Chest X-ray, PA view. Patient: 31 years old, sex F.
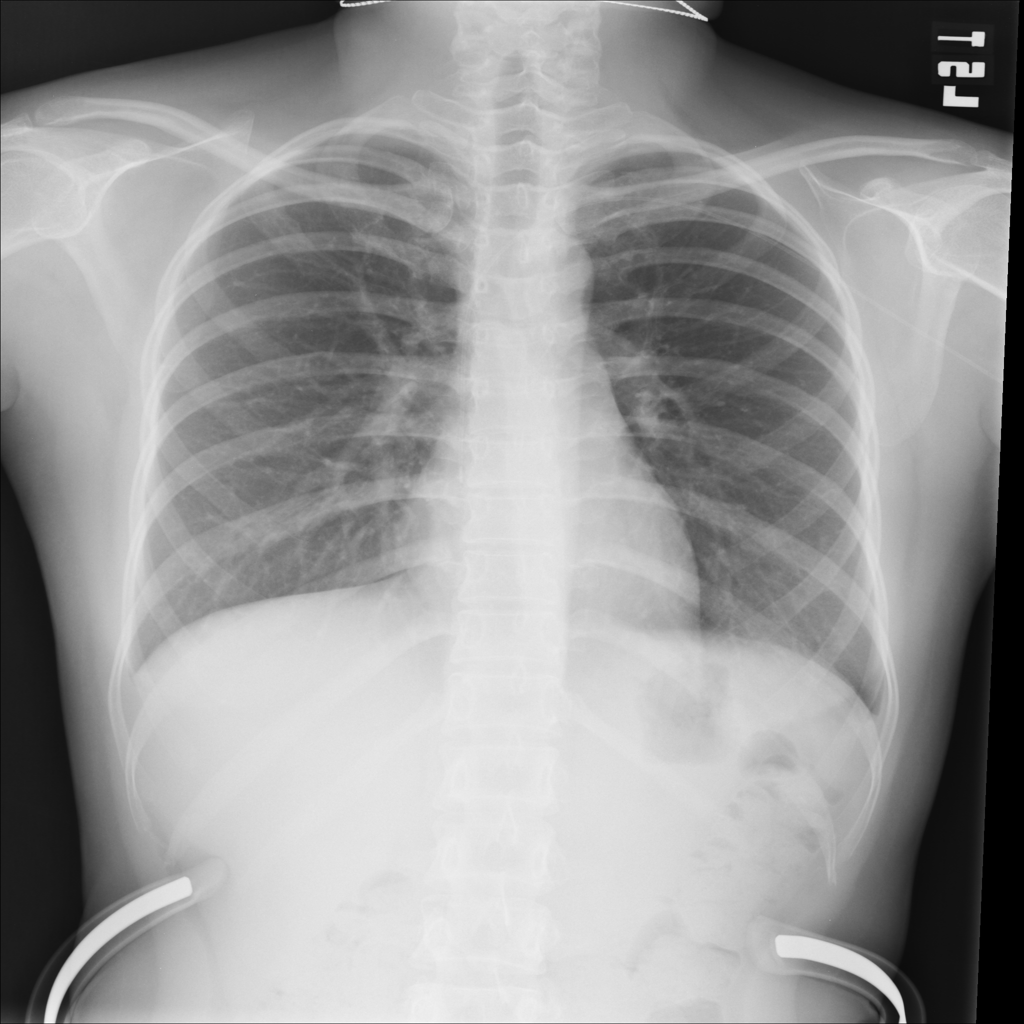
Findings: No Finding